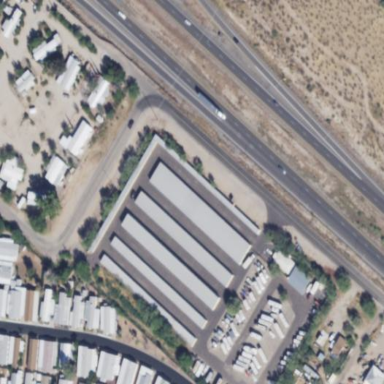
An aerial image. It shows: Building that serves as storage rental shop.